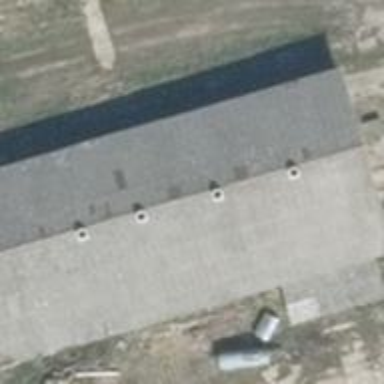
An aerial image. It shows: Farm auxiliary building.